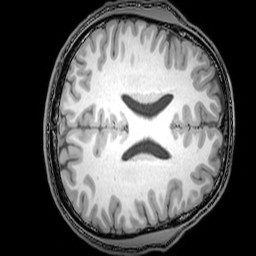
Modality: T1w
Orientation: axial
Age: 22
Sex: male
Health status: healthy
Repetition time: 0.081 s
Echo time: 0.037 s